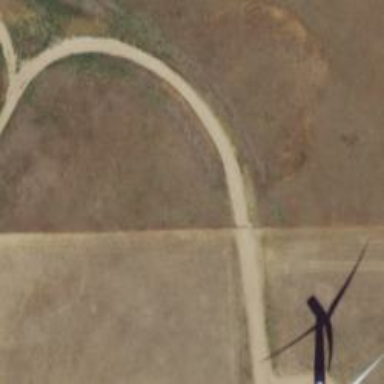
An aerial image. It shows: Road designated for service vehicles specifically for accessing wind farm.